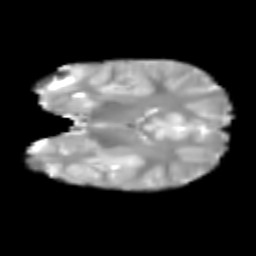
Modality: T2w
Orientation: coronal
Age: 7
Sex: female
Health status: healthy